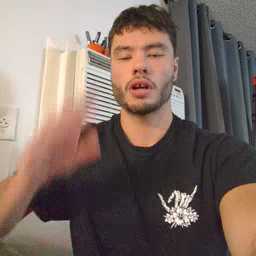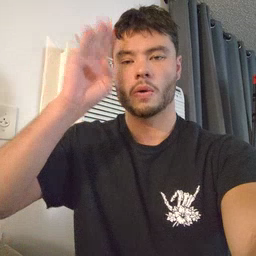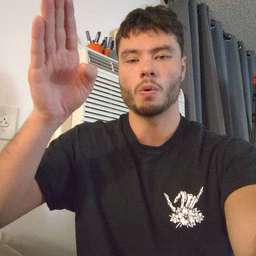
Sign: hello